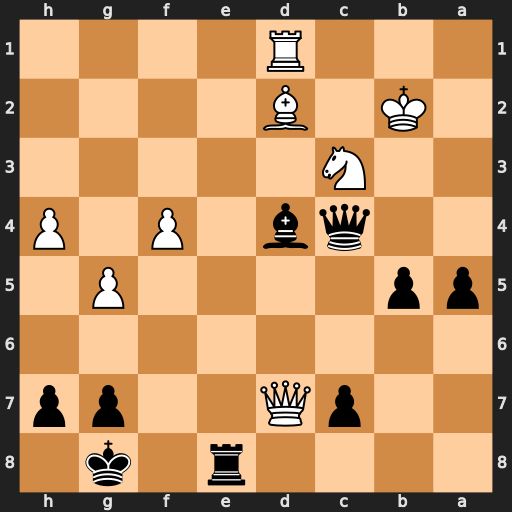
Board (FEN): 4r1k1/2pQ2pp/8/pp4P1/2qb1P1P/2N5/1K1B4/3R4
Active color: b
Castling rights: -
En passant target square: -
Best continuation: Re2 Qc8+ Kf7